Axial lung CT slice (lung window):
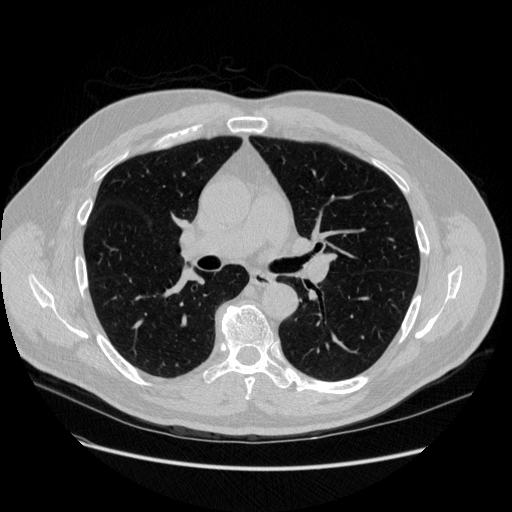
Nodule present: no